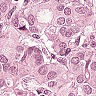
Metastatic tissue present: yes